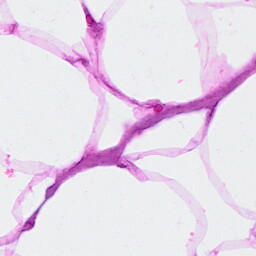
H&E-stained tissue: Breast